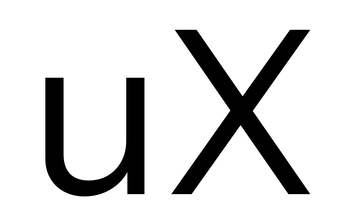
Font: InstrumentSans_Regular